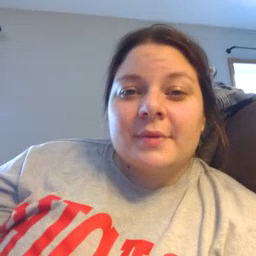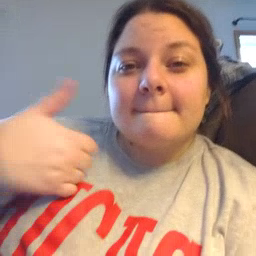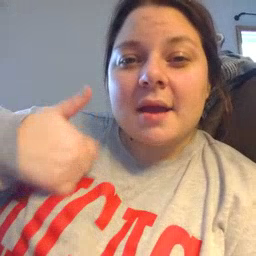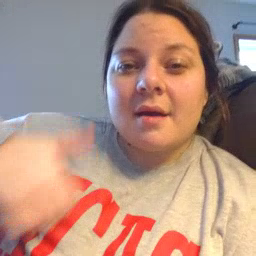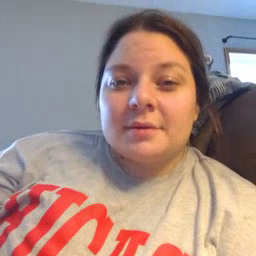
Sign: bath